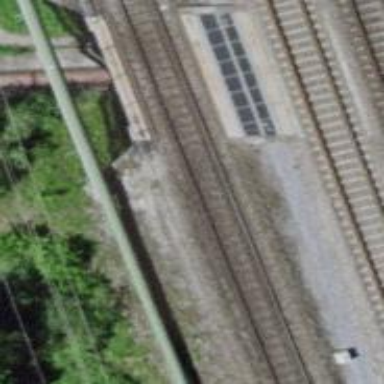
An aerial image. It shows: Railway bridge with electrified contact lines.